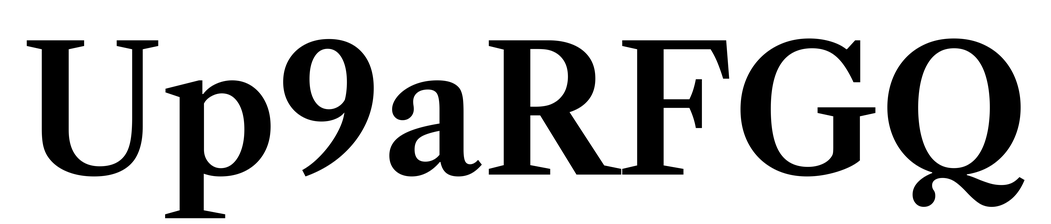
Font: LibreCaslonText_SemiBold